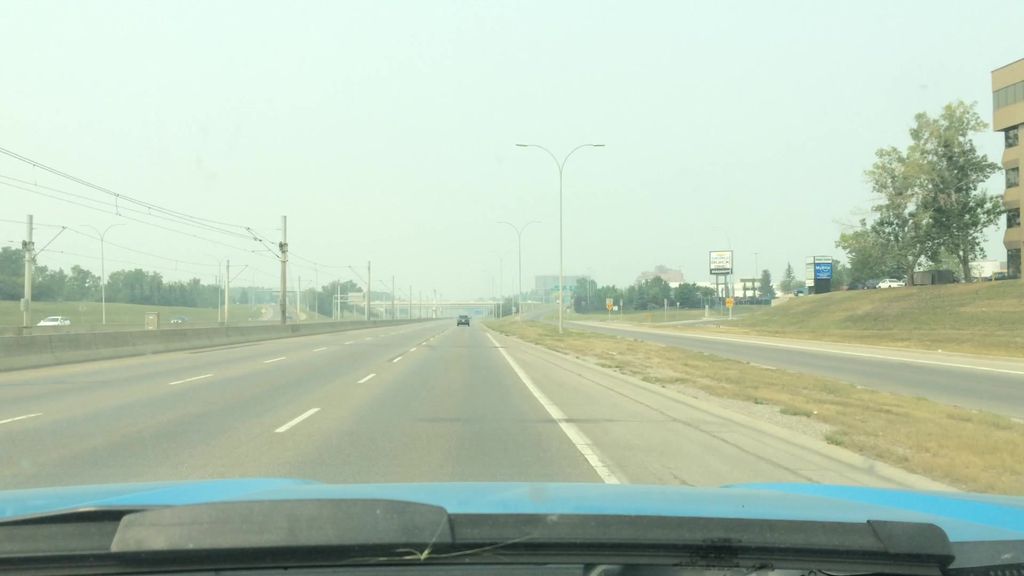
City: calgary